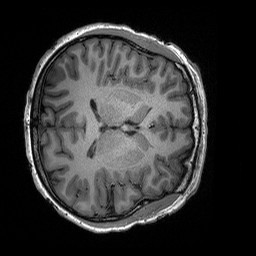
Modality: T1w
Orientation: axial
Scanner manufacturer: siemens
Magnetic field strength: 3 T
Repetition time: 2.3 s
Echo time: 0.00294 s